Question: Ok, so I have the following array of data:
'''
shipGrid = [
['0','0','0','0','0','0','0','0','0','0'],
['0','0','0','0','0','0','0','0','0','0'],
['0','0','1','0','0','0','0','1','0','0'],
['0','0','0','0','0','0','0','0','0','0'],
['0','0','0','0','1','1','0','0','0','0'],
['0','0','0','0','0','0','0','0','0','0'],
['0','0','1','0','0','0','0','1','0','0'],
['0','0','0','1','1','1','0','0','0','0'],
['0','0','0','0','0','0','0','0','0','0'],
['0','0','0','0','0','0','0','0','0','0']];
'''
Which I have translated into this clickable group of '<li>''s:

Is it possible to convert this array of '<li>''s into an image of somekind?
It doesn't have to be just a PNG, GIF or JPG - it can be a SVG or Vector based thing.
I'm a bit stumped, I'd like to do it without a server side language - so I thought maybe a SVG library or would work well...?
Cheers.
This needs to be viewable in the browser itself.
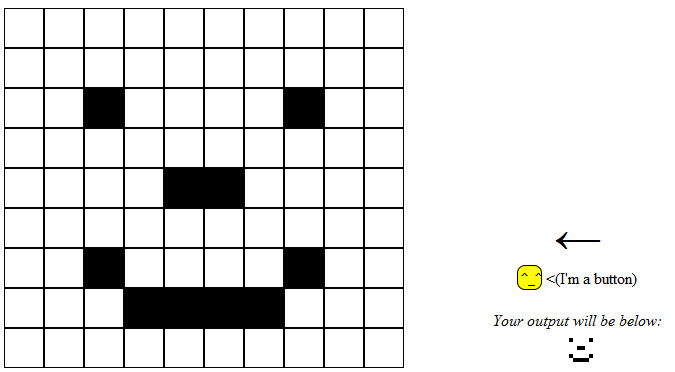
Answer: Since you're mentioning SVG I guess that you could accept a solution that would only work in modern browsers. If so, you should defenitely take a look at the HTML 5 '<canvas>' element. Note however, that the canvas element will not be supported in Internet Explorer until version 9. <URL> is an open source project that tries to fill in that gap, but I have not tried it.
'''
<!DOCTYPE html>
<html>
<head>
<title>From JavaScript array to canvas</title>
<style>
body {
background-color: #eee;
}
</style>
</head>
<body>
<canvas id="image"></canvas>
<script>
var imageArray = [
[0,0,0,0,0,0,0,0,0,0],
[0,0,0,0,0,0,0,0,0,0],
[0,0,1,0,0,0,0,1,0,0],
[0,0,0,0,0,0,0,0,0,0],
[0,0,0,0,1,1,0,0,0,0],
[0,0,0,0,0,0,0,0,0,0],
[0,0,1,0,0,0,0,1,0,0],
[0,0,0,1,1,1,1,0,0,0],
[0,0,0,0,0,0,0,0,0,0],
[0,0,0,0,0,0,0,0,0,0]
];
var imageCanvas = document.getElementById('image');
// getContext will be supported in Internet Explorer 9.
if (imageCanvas.getContext) {
imageCanvas.height = imageArray.length;
imageCanvas.width = imageArray[0].length;
var imageContext = imageCanvas.getContext("2d");
imageContext.fillStyle = "#fff";
imageContext.fillRect(0, 0, imageCanvas.width,
imageCanvas.height);
imageContext.fillStyle = "#000";
for (var x = 0; x < imageCanvas.width; x++) {
for (var y = 0; y < imageCanvas.height; y++) {
if (imageArray[y][x] === 1) {
imageContext.fillRect(x, y, 1, 1);
}
}
}
}
</script>
</body>
</html>
'''

The code above has only been tested in Google Chrome.
<URL>.